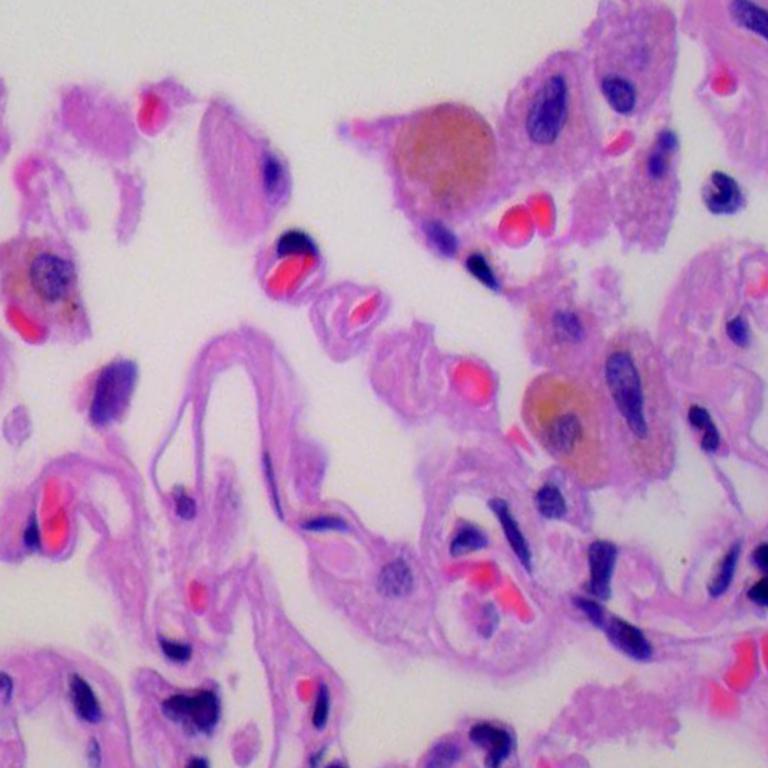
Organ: lung
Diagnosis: benign